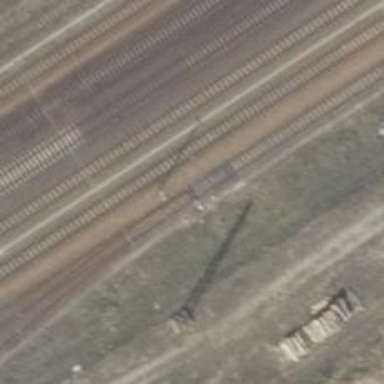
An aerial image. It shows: Railway switch.